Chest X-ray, PA view. Patient: 40 years old, sex F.
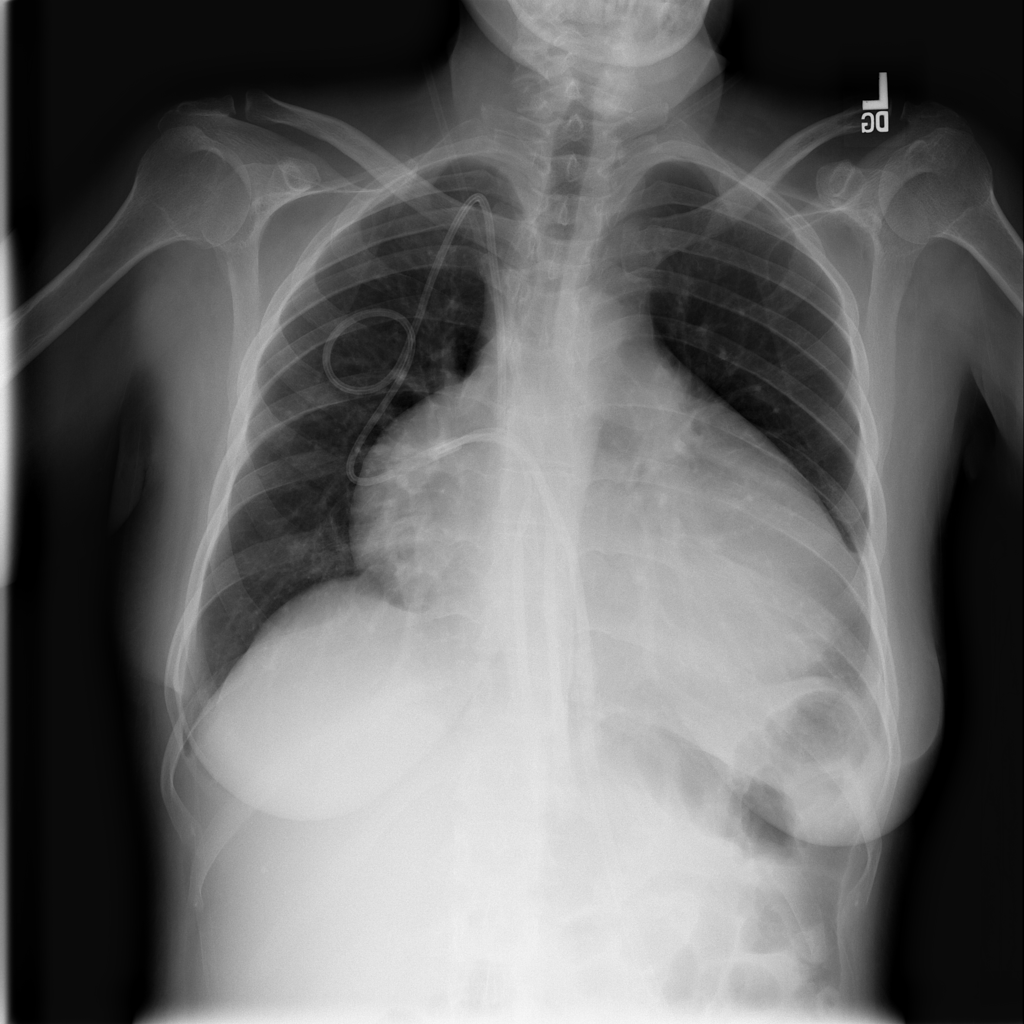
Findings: Cardiomegaly, Effusion